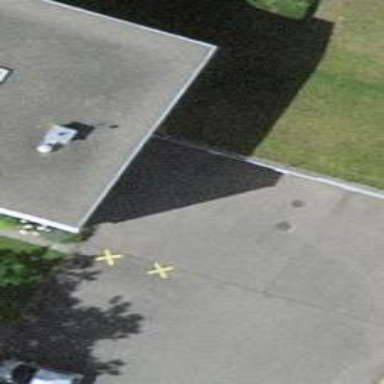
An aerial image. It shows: Garage building.